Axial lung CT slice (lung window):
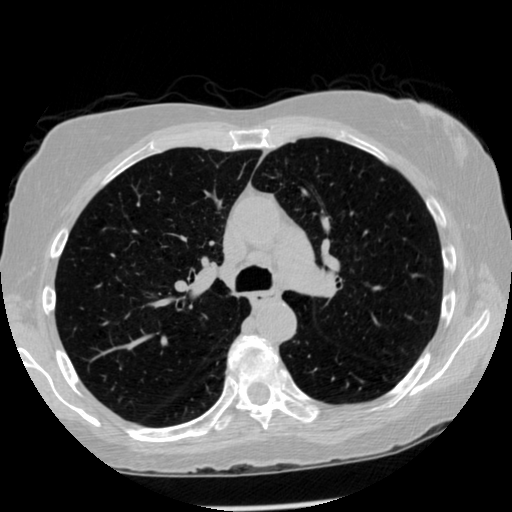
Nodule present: no